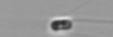
Label: Chaetoceros_subtilis